Chest X-ray:
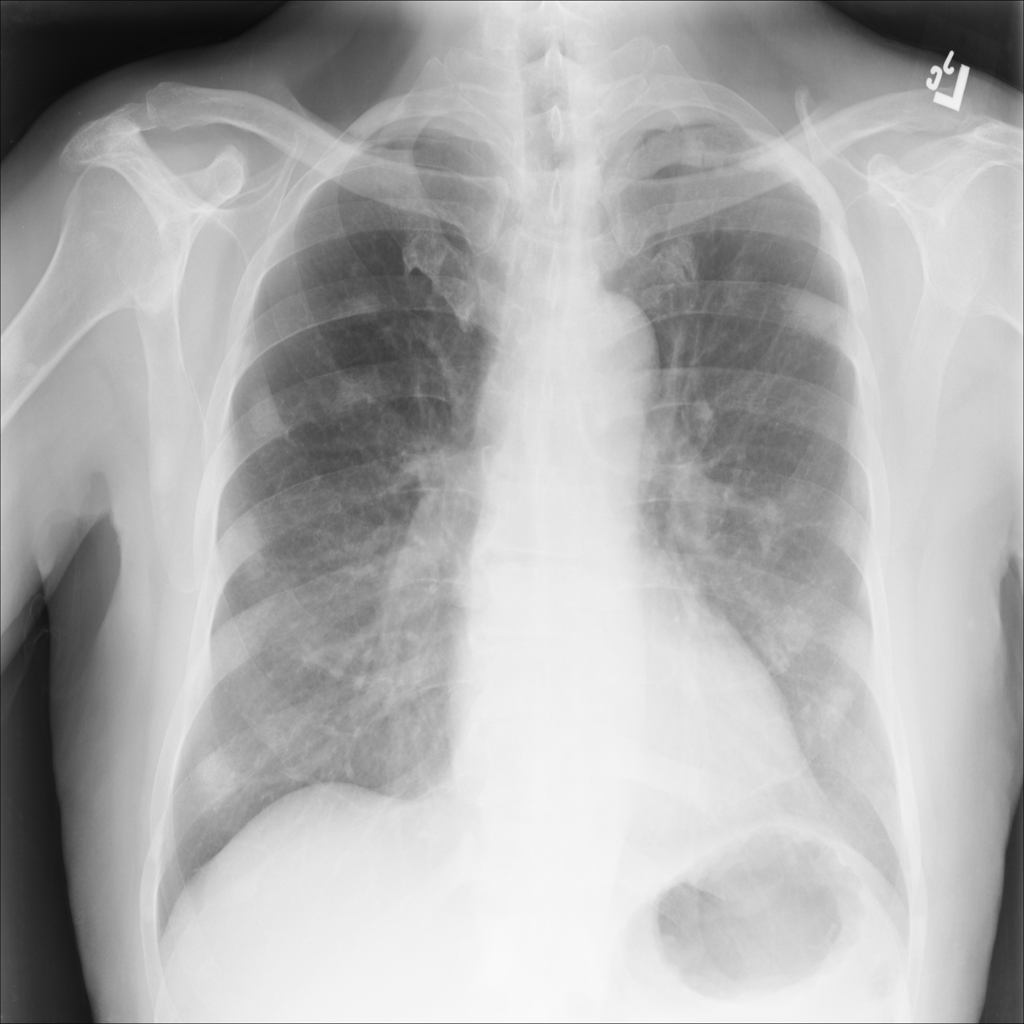
Findings: Nodule, Diffuse Nodule
No abnormal finding: no